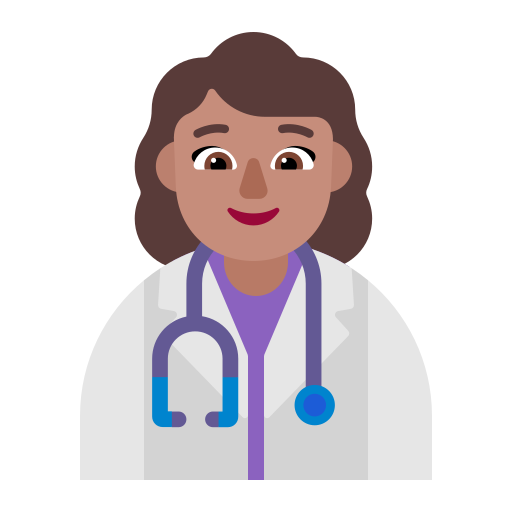
woman health worker flat